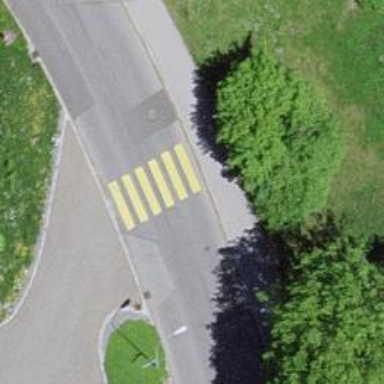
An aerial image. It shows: Zebra crossing on the road.